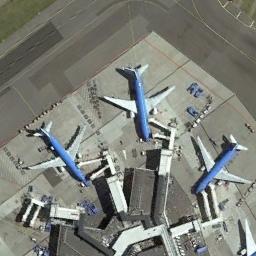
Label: airplane